The image folds the raw vibration samples of a bearing signal into a 2-D grayscale square (signal-to-image encoding). Classify the bearing condition as one of: normal, inner_race, outer_race, ball.
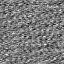
Answer: normal